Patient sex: M
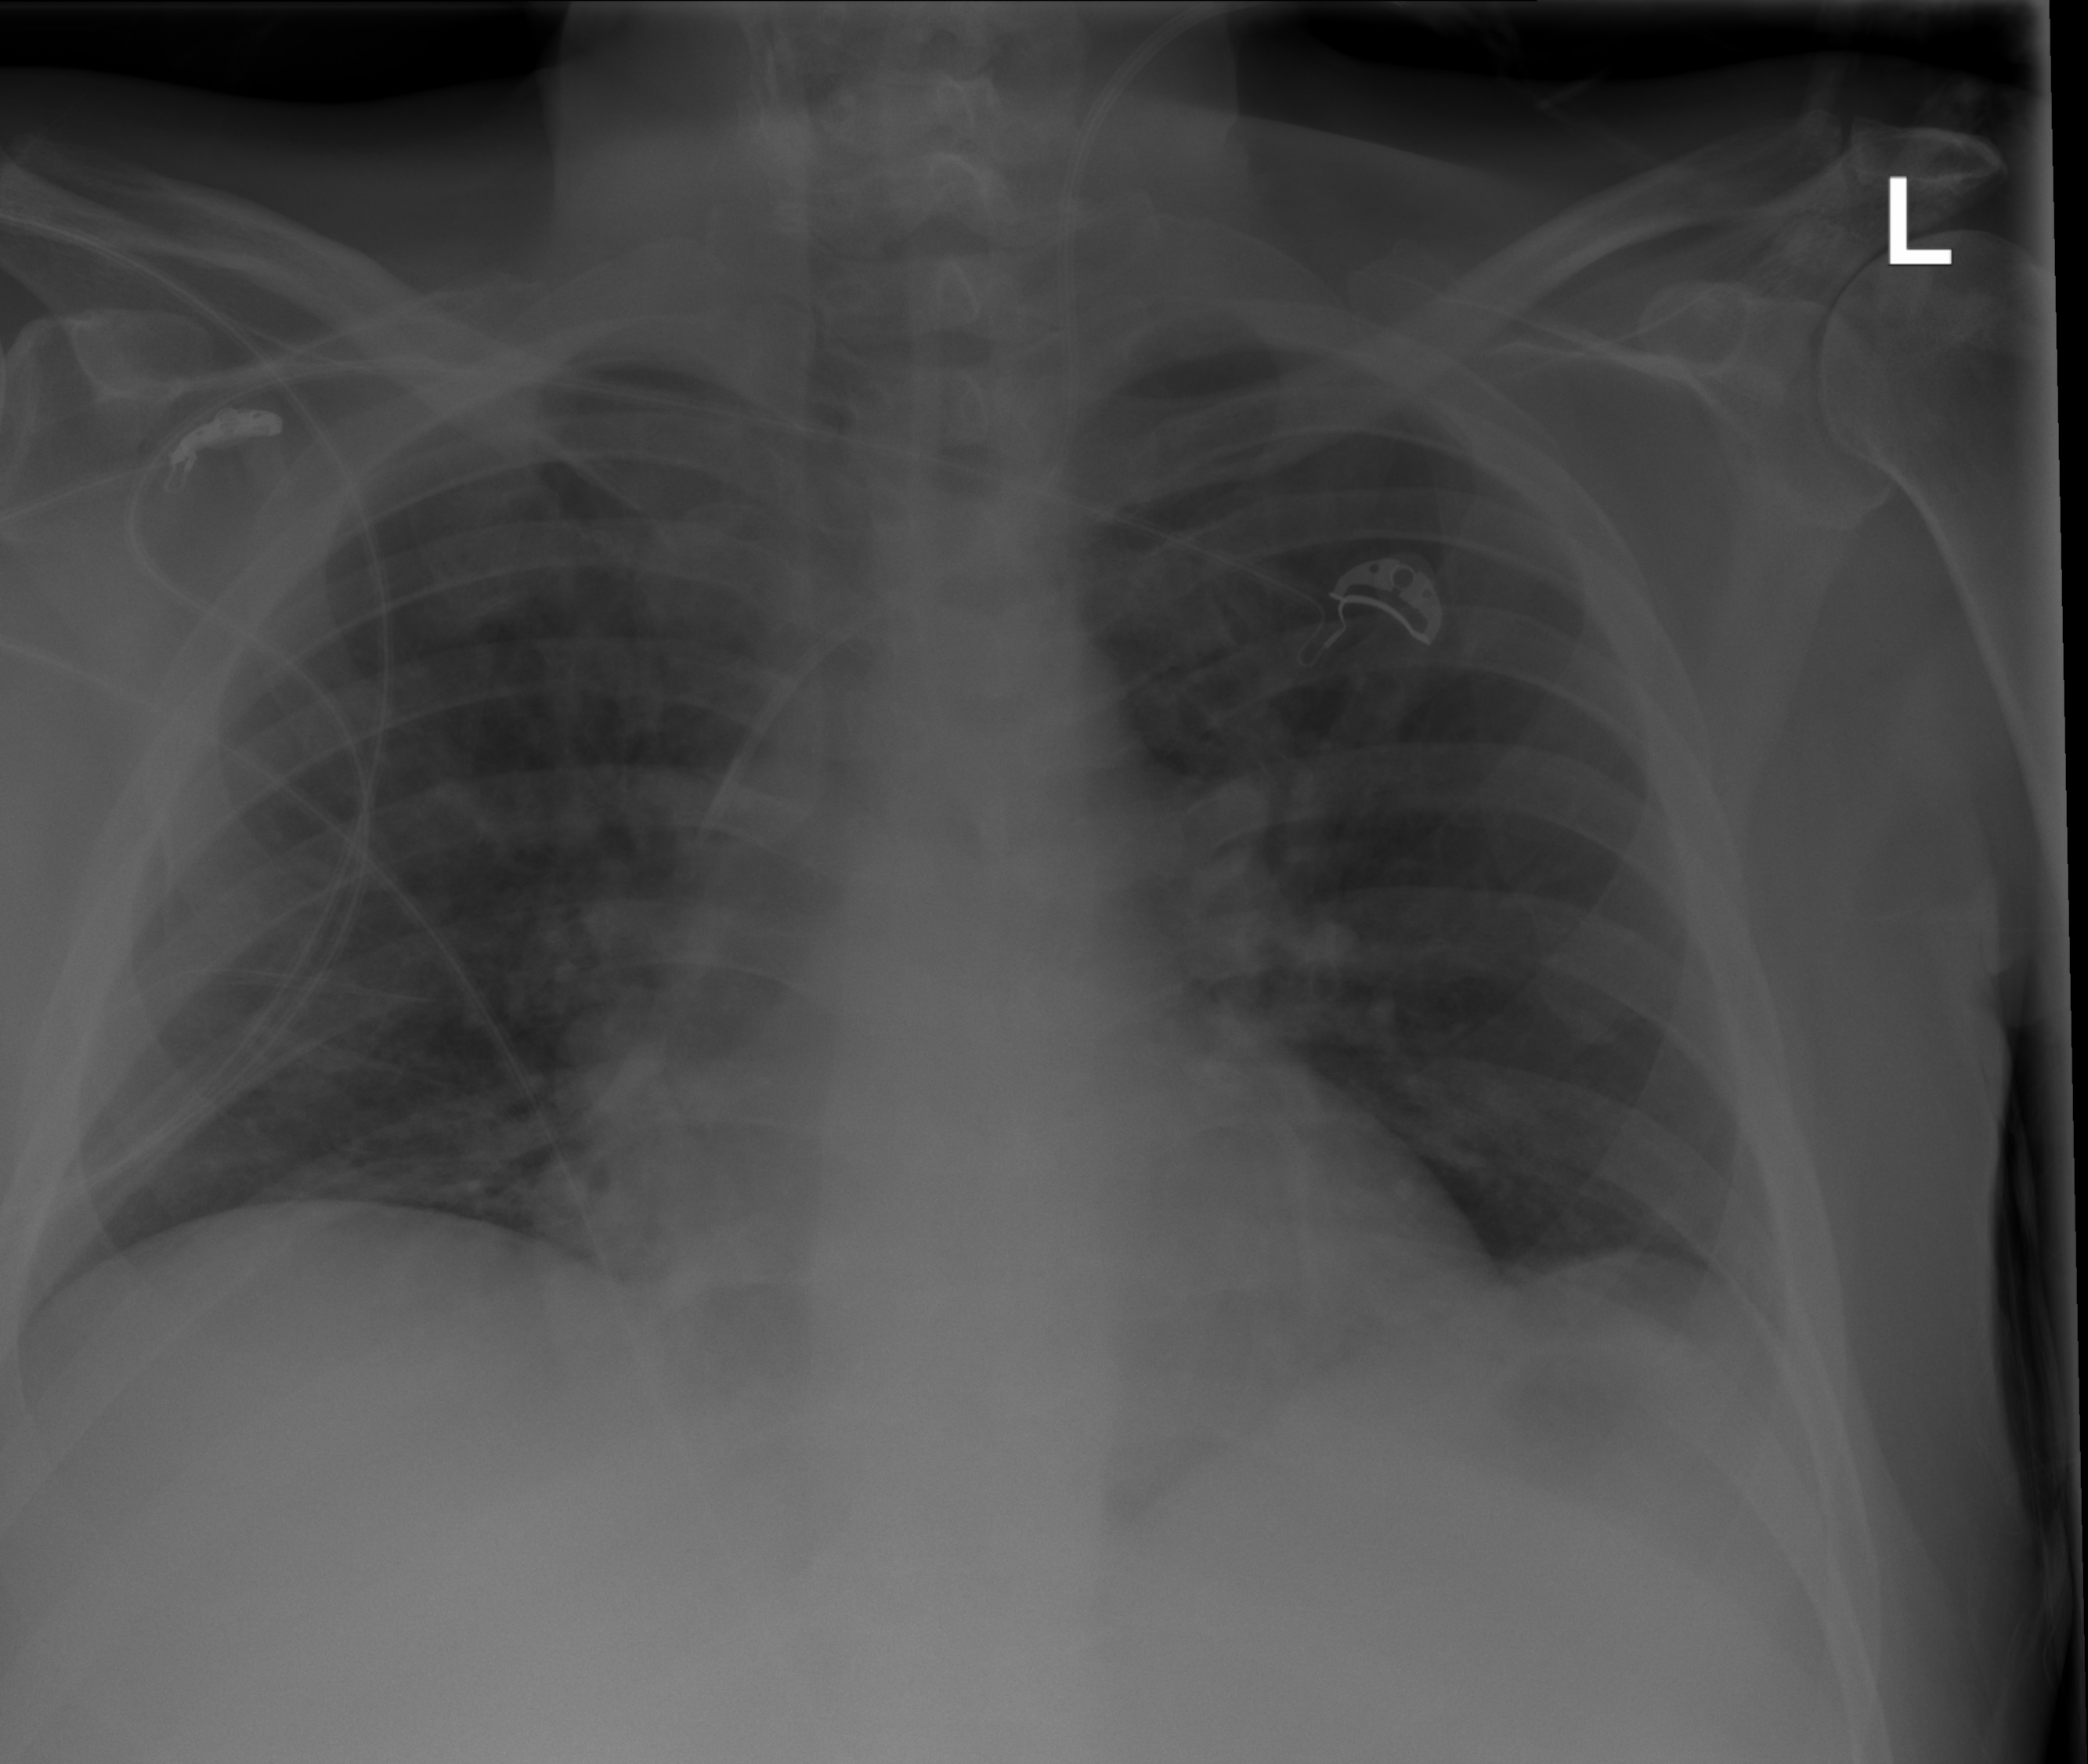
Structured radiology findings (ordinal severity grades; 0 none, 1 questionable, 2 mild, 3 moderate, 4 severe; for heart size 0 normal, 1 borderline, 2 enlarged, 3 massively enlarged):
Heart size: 1
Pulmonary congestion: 2
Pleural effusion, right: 0
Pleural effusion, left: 0
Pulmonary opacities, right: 2
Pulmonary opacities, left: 0
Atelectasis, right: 2
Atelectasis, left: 2